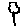
Label: tree